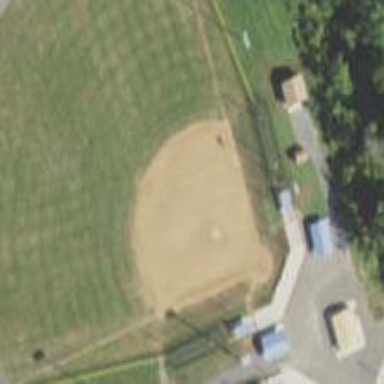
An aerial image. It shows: Baseball pitch enclosed by fence.